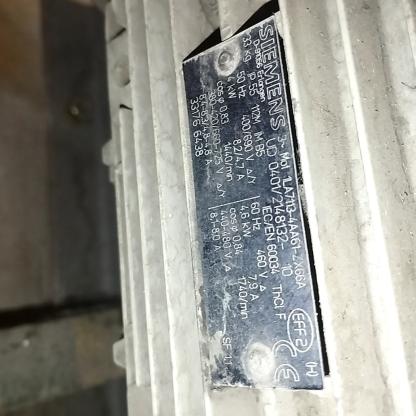
Klasa: tabliczka-znamionowa